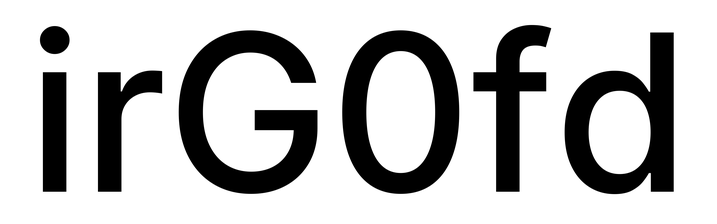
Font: Inter_Medium